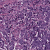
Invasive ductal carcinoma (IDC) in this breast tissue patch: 1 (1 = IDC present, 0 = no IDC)